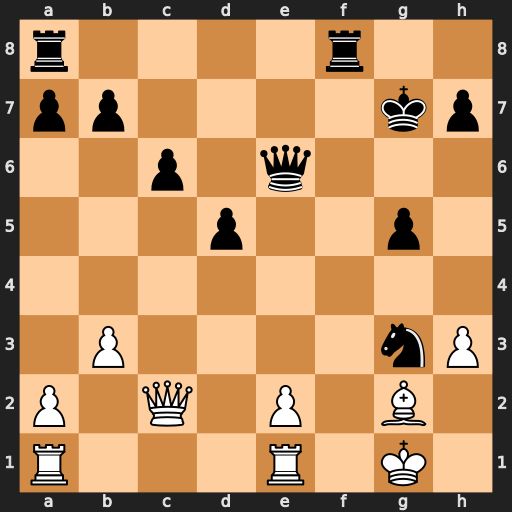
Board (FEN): r4r2/pp4kp/2p1q3/3p2p1/8/1P4nP/P1Q1P1B1/R3R1K1
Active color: w
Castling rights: -
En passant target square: -
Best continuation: Qc3+ Rf6 Qxg3